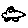
Label: car